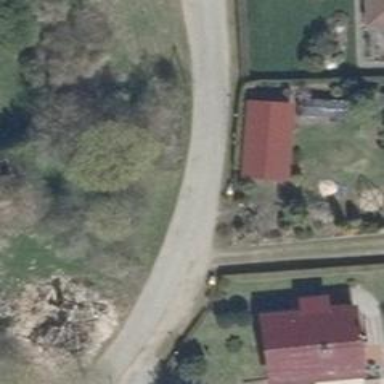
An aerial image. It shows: Residential road.